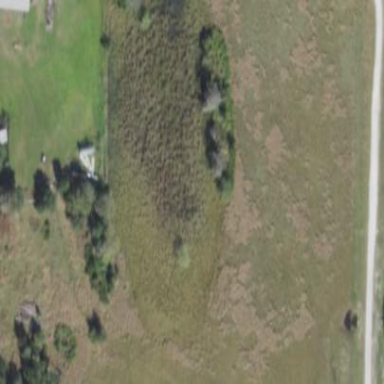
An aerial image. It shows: Marshy wetland area.